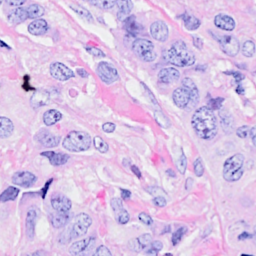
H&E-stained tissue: Breast